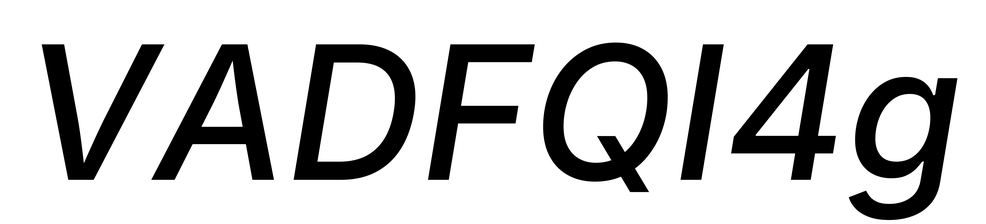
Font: Inter-Italic_Medium_Italic